Interaction volume radius: 5 \u00c5
Interaction volume height: 15 \u00c5
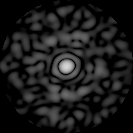
Disorder parameter: 0.8653